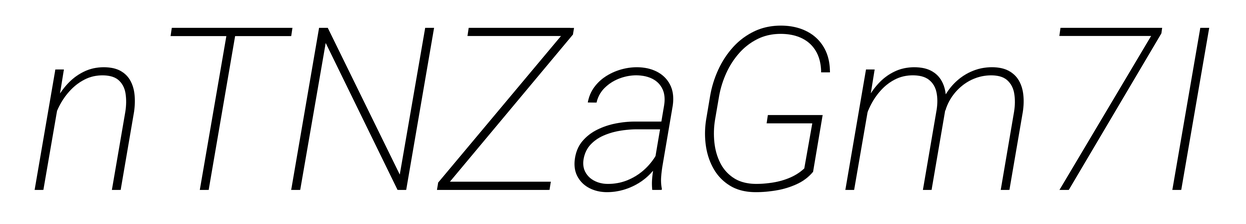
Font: Roboto-Italic_ExtraLight_Italic